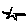
Label: star